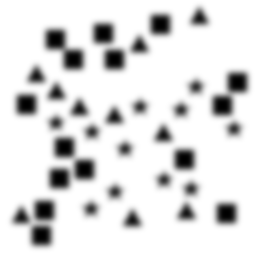
Squares: 15
Triangles: 10
Stars: 11
Total shapes: 36